Question: Are there any possibilites to utilise spinner customized designs like the below picture?
this is my spinner xml
'''
<Spinner
android:id="@+id/service"
android:layout_width="match_parent"
android:textColor="#000"
android:layout_height="wrap_content" />
'''
I'm interested in achieving this with Android.

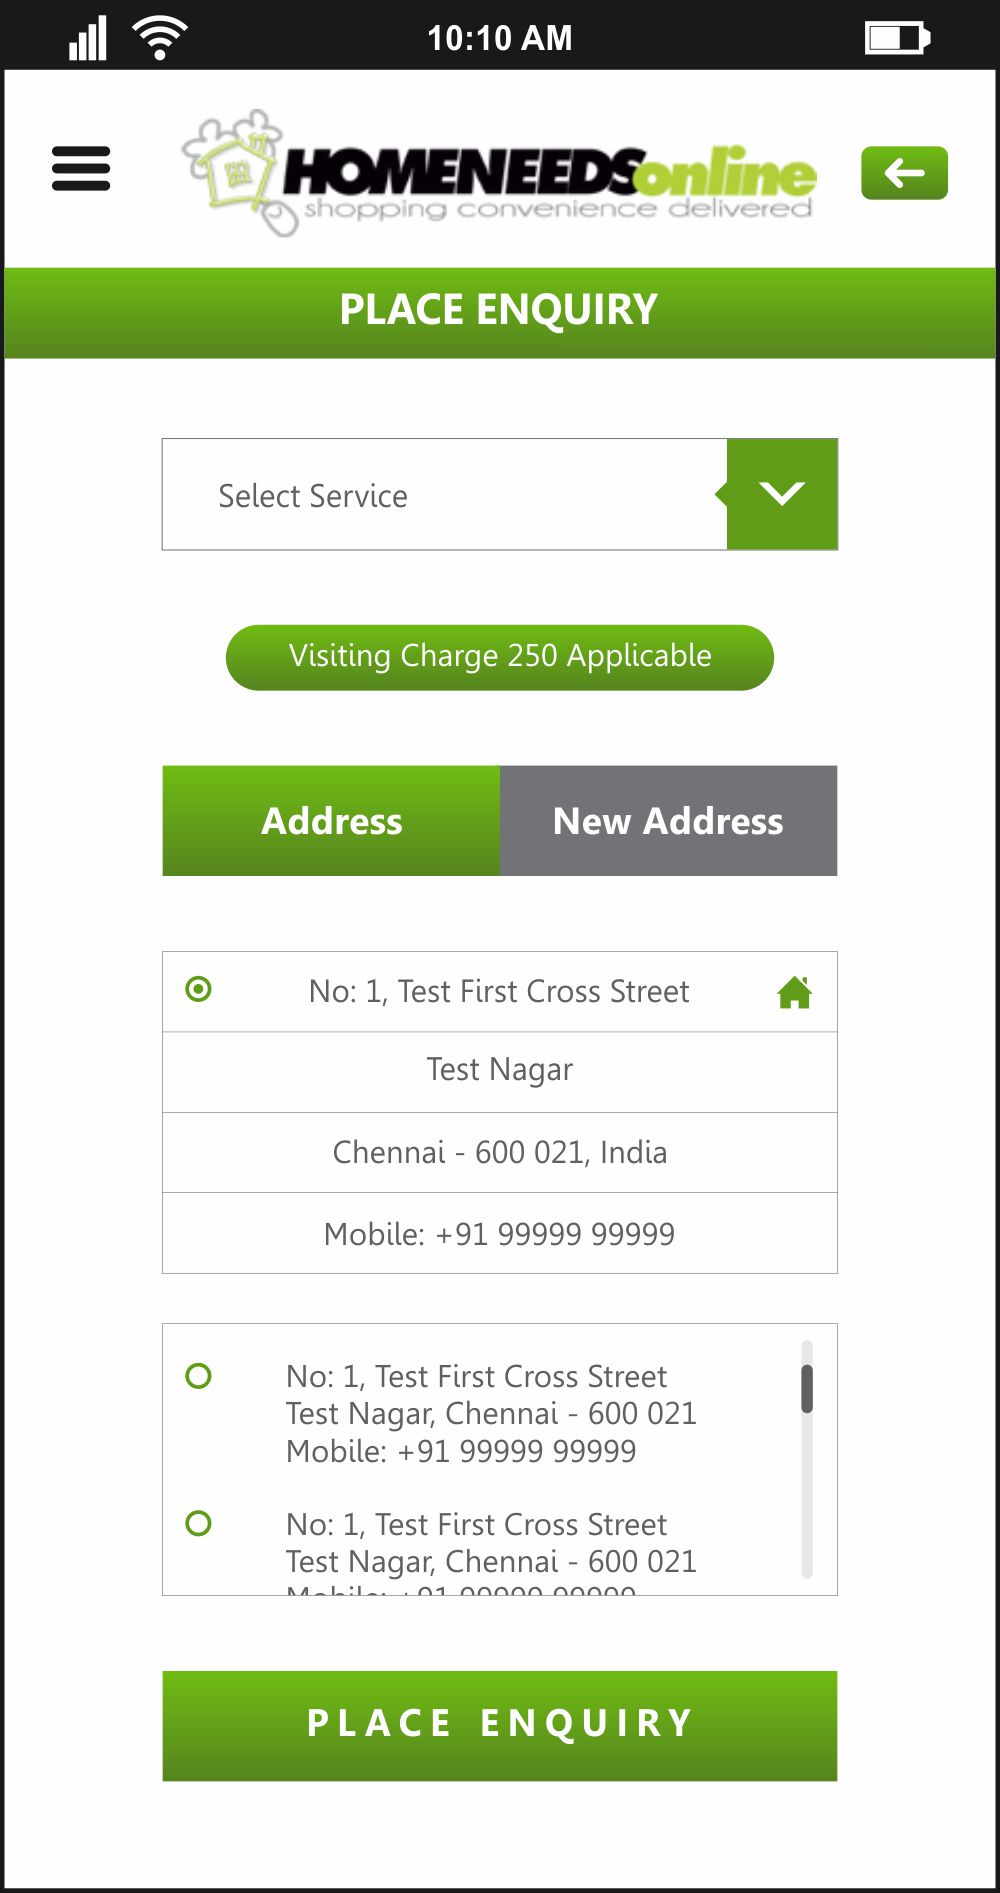
Answer: First: You need an image say "spinner_bg.png", like this.

Second: Set this image as background to you spinner like this.
'''
<Spinner
android:id="@+id/service"
android:layout_width="match_parent"
android:layout_height="wrap_content"
android:background="@drawable/spinner_bg"
android:textColor="#000" />
'''
Hope this helps you.